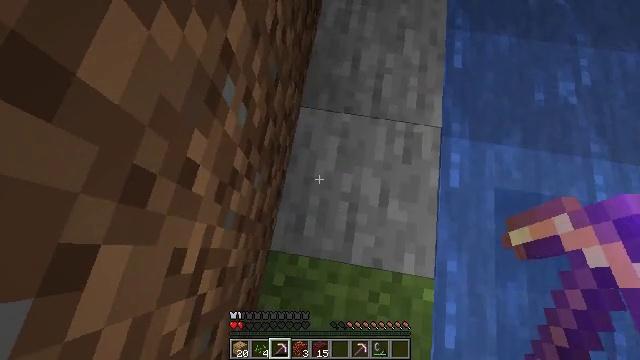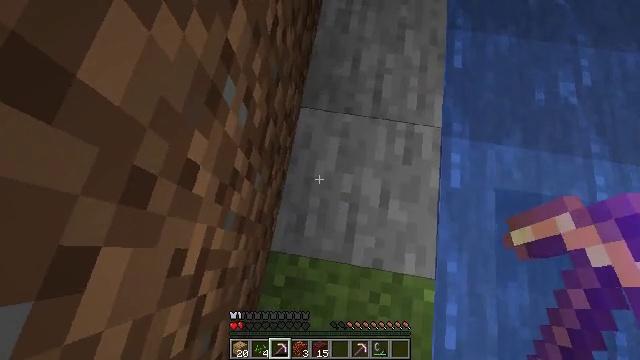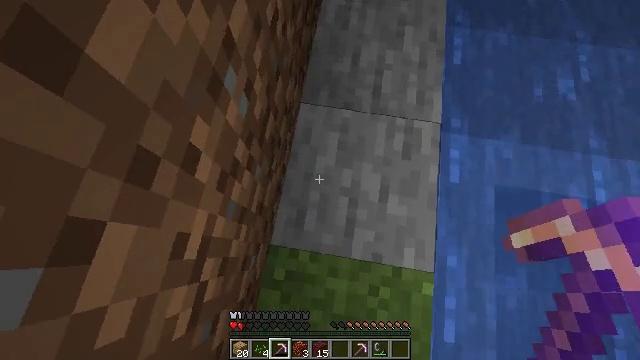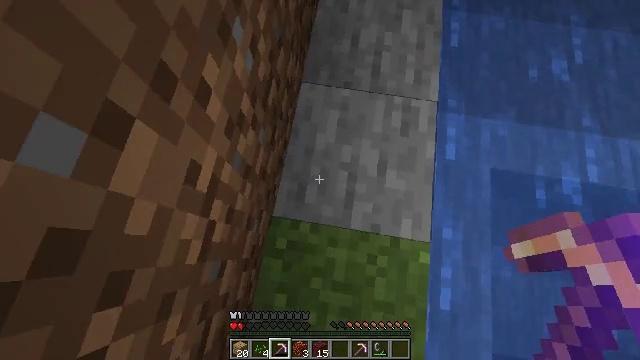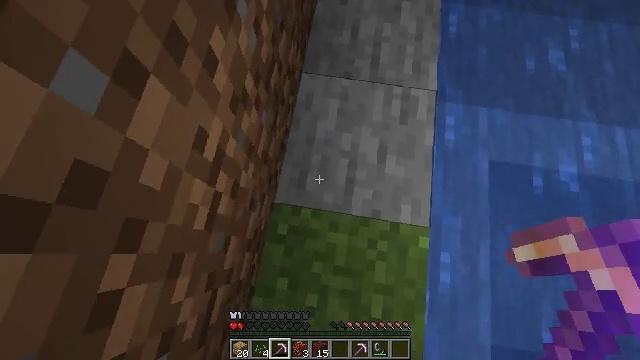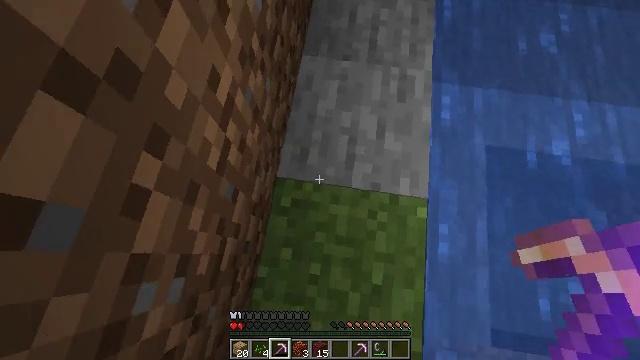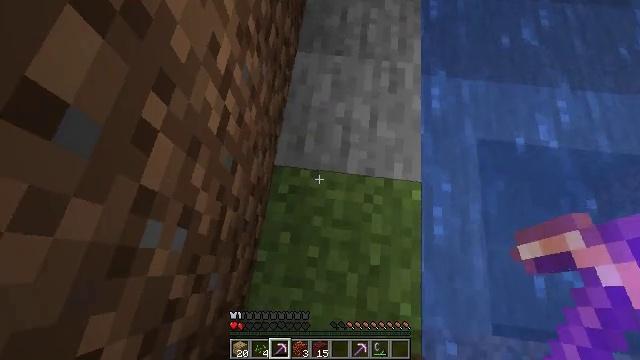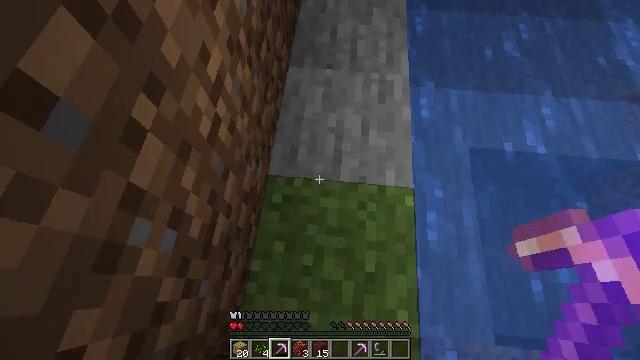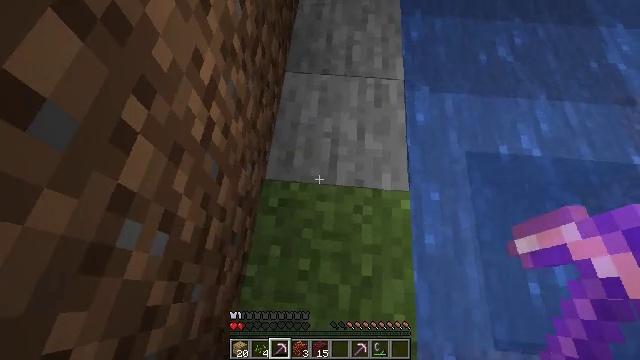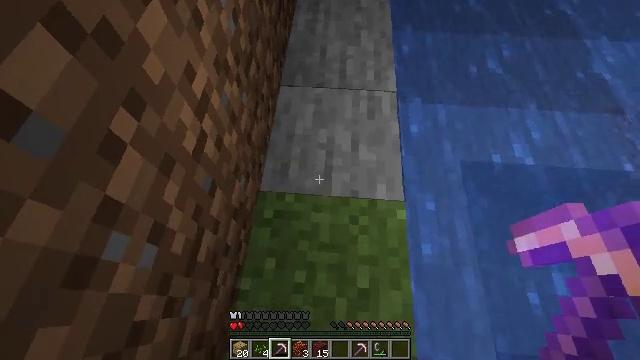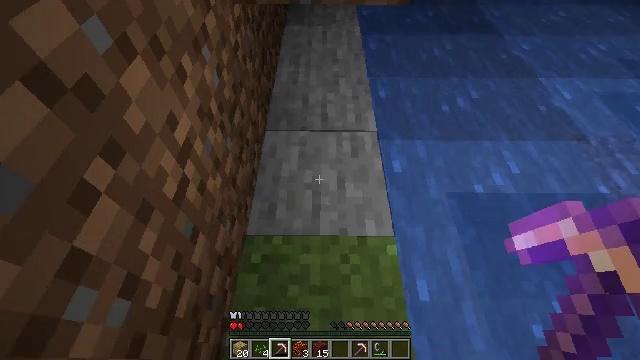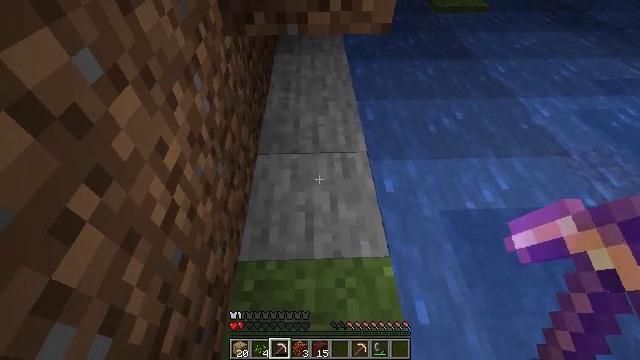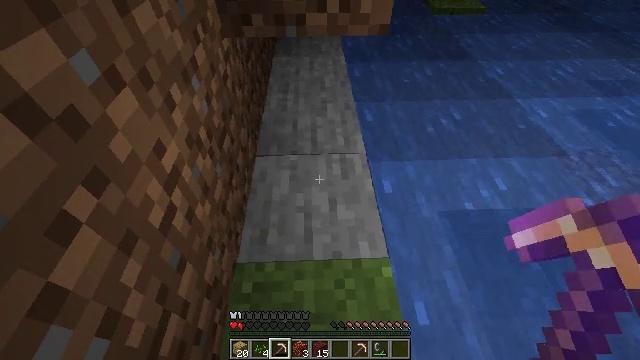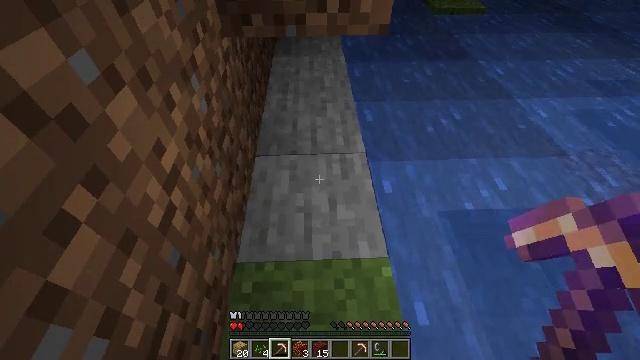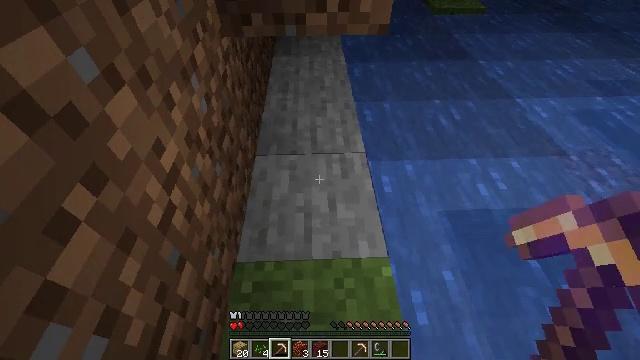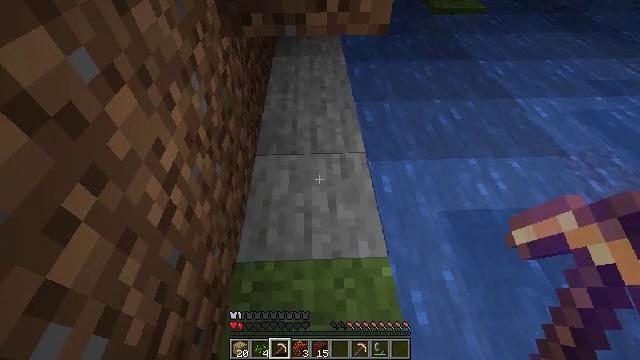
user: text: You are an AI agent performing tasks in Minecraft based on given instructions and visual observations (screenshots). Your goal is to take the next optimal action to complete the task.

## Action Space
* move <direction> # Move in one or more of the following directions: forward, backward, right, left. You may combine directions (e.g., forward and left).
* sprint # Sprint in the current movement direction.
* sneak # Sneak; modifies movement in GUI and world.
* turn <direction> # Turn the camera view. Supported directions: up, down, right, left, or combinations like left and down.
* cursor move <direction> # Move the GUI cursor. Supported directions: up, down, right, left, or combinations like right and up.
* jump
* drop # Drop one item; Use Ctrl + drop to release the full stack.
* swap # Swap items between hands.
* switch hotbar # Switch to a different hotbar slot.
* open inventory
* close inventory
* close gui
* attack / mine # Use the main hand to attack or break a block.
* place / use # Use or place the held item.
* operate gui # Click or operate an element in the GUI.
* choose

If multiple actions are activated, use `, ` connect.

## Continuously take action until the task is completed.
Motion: motion action
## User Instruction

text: Dig up the stone with a tool.
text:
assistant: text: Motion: no_op
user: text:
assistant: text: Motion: move back
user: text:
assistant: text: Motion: move back
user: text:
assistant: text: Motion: move back
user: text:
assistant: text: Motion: move back
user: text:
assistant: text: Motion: move back, turn right and up
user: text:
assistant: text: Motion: move back, turn right and up
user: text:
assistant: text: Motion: move back, turn up
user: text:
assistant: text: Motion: move back, turn up
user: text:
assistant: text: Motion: turn right and up
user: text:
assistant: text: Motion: turn right and up
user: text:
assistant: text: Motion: no_op
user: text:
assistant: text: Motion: no_op
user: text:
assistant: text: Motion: no_op
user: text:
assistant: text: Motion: no_op
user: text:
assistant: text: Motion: attack / mine
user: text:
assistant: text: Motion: attack / mine
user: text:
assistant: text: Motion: attack / mine
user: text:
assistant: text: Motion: attack / mine
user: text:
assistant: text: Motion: attack / mine
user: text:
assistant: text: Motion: attack / mine
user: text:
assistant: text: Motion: attack / mine
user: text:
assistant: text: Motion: attack / mine
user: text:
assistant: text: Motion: attack / mine
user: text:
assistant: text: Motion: attack / mine
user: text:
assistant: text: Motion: move forward, attack / mine
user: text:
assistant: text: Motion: move forward
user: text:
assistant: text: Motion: move forward
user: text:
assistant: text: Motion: move forward
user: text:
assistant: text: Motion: move forward